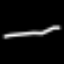
Label: line